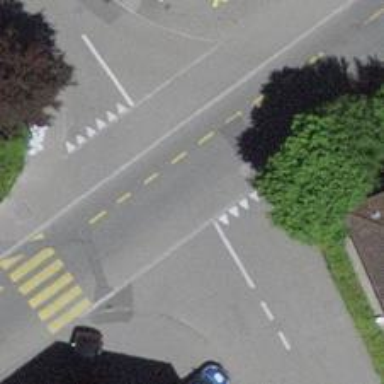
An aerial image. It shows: Residential road with asphalt surface. There is parallel parking on both sides of the road.